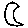
Label: moon